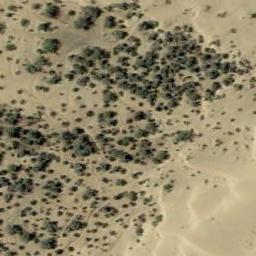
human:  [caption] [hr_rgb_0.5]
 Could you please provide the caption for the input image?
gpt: A lot of green chaparrals grow in the desert .

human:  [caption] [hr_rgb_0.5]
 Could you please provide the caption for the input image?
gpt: The chaparral is on the yellow desert .

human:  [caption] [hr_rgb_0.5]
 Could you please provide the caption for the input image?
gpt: In this jungle, Only the little vegetation can be seen .

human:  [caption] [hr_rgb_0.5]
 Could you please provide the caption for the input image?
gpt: Chaparral is evenly distributed on the sand .

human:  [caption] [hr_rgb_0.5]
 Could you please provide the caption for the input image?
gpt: The underside of the chaparral is sparse .